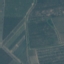
Land use / land cover class: PermanentCrop